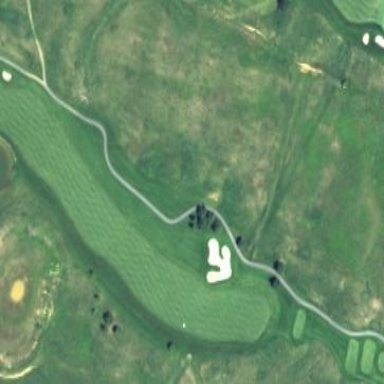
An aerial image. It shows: Golf rough area.